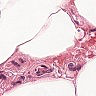
Metastatic tissue present: no